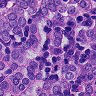
Metastatic tissue present: yes